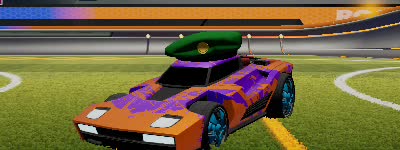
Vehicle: breakout